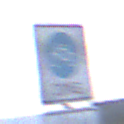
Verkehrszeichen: BeginnFahrradzone
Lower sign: MehrspurigeFahrzeugeFrei7
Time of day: SunriseSunset
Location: Outdoor (Nature)
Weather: PartlyCloudy
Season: NotSpecified
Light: Natural